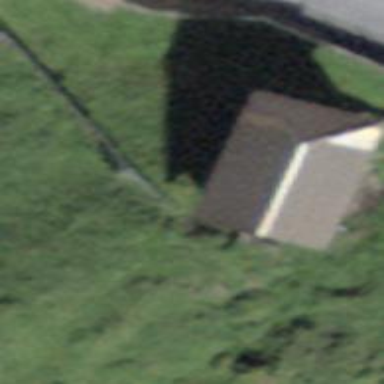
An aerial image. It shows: Barn.